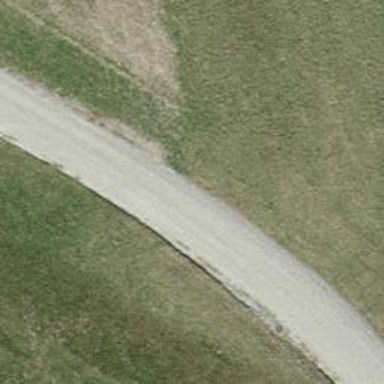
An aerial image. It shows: Track with grade 2 gravel surface.